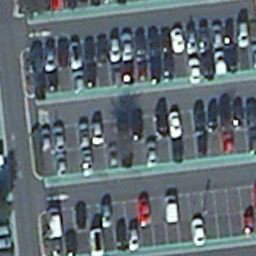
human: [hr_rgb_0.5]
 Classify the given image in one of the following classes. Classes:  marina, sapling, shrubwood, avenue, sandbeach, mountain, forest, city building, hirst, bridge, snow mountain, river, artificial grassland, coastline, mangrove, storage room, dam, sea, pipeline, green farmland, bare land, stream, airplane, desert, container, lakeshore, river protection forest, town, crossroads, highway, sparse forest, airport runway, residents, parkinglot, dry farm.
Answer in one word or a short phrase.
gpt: parkinglot